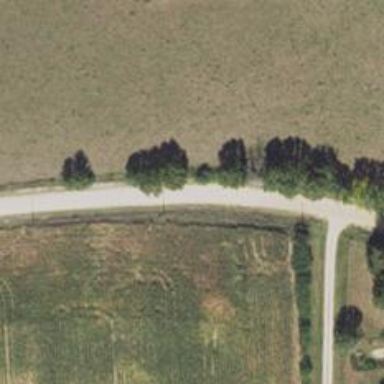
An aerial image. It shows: Unclassified road.